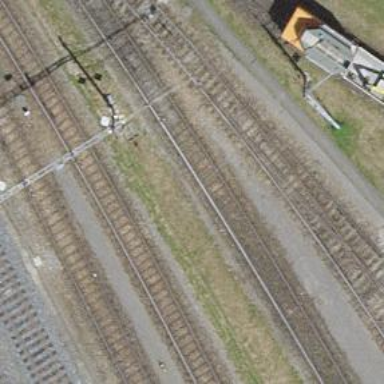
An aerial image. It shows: Railway switch.